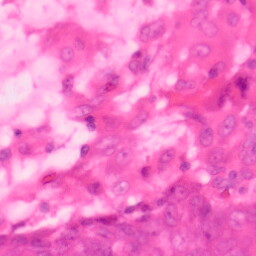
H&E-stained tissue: Colon